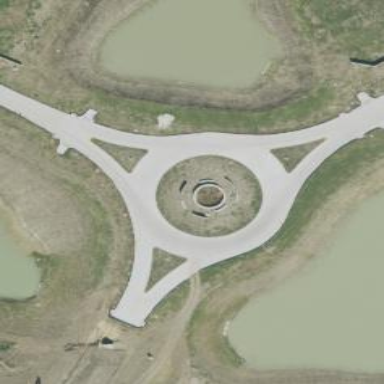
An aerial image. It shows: Roundabout on residential road.